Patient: sex F, age 39
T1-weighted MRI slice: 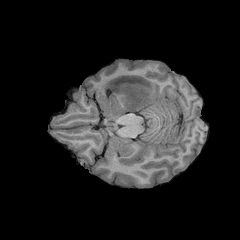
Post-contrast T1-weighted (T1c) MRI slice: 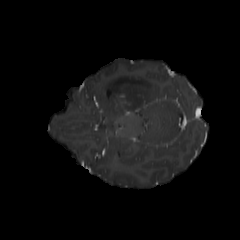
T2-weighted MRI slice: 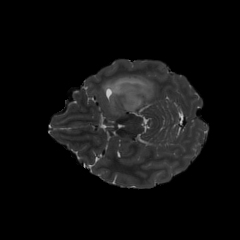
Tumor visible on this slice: yes
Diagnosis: Astrocytoma, IDH-mutant
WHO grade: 4